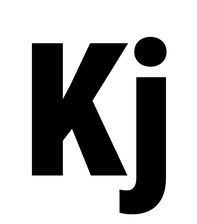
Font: Roboto_Condensed_Black